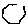
Label: hexagon